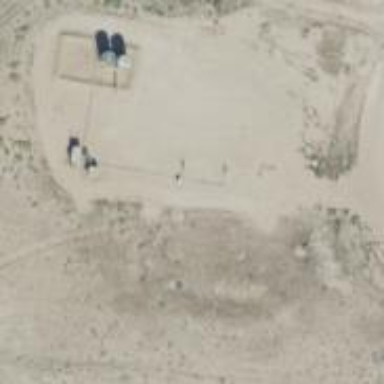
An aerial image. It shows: Petroleum well.